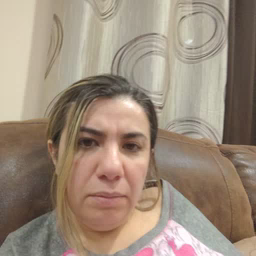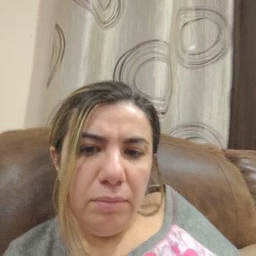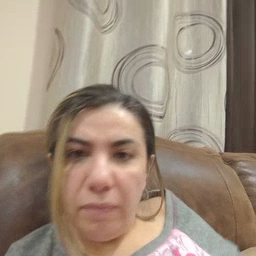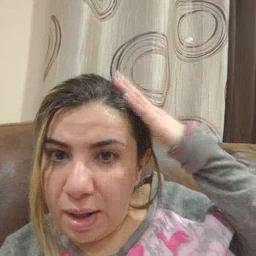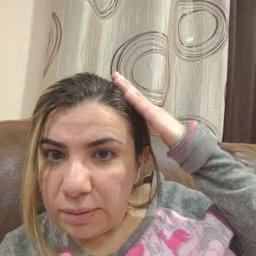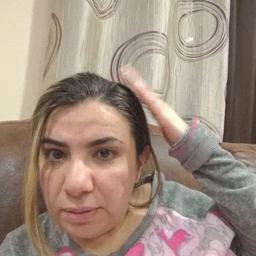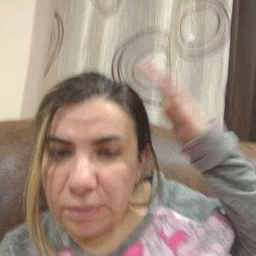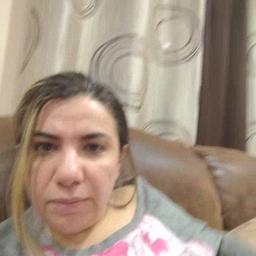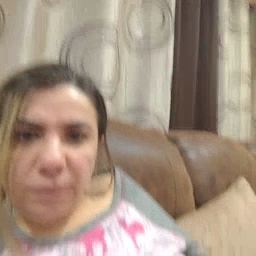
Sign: hat